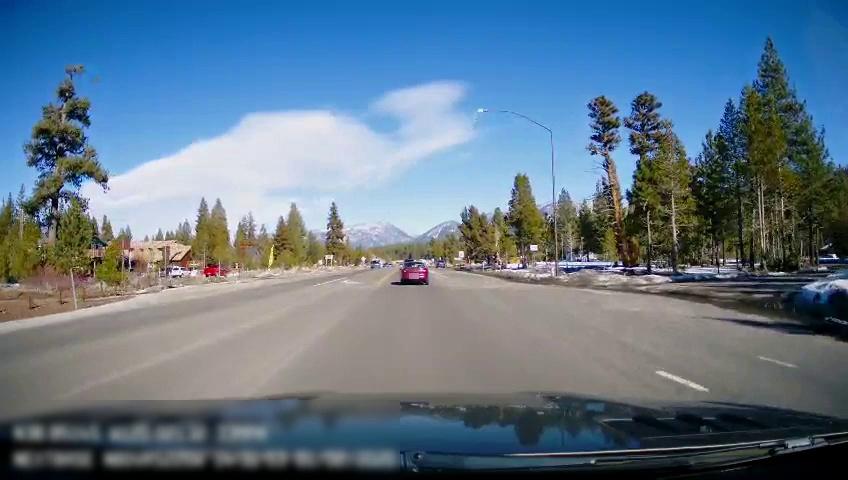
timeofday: Day
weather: Sunny
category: Drivable Space
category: Vehicles | Car
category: Vehicles | SUV
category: Vehicles | SUV
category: Vehicles | SUV
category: Vehicles | Car
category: Vehicles | SUV
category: Vehicles | Truck
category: Lanes | Current Lane
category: Lanes | Alternate Lane
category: Lanes | Current Lane
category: Lanes | Opposite Lane